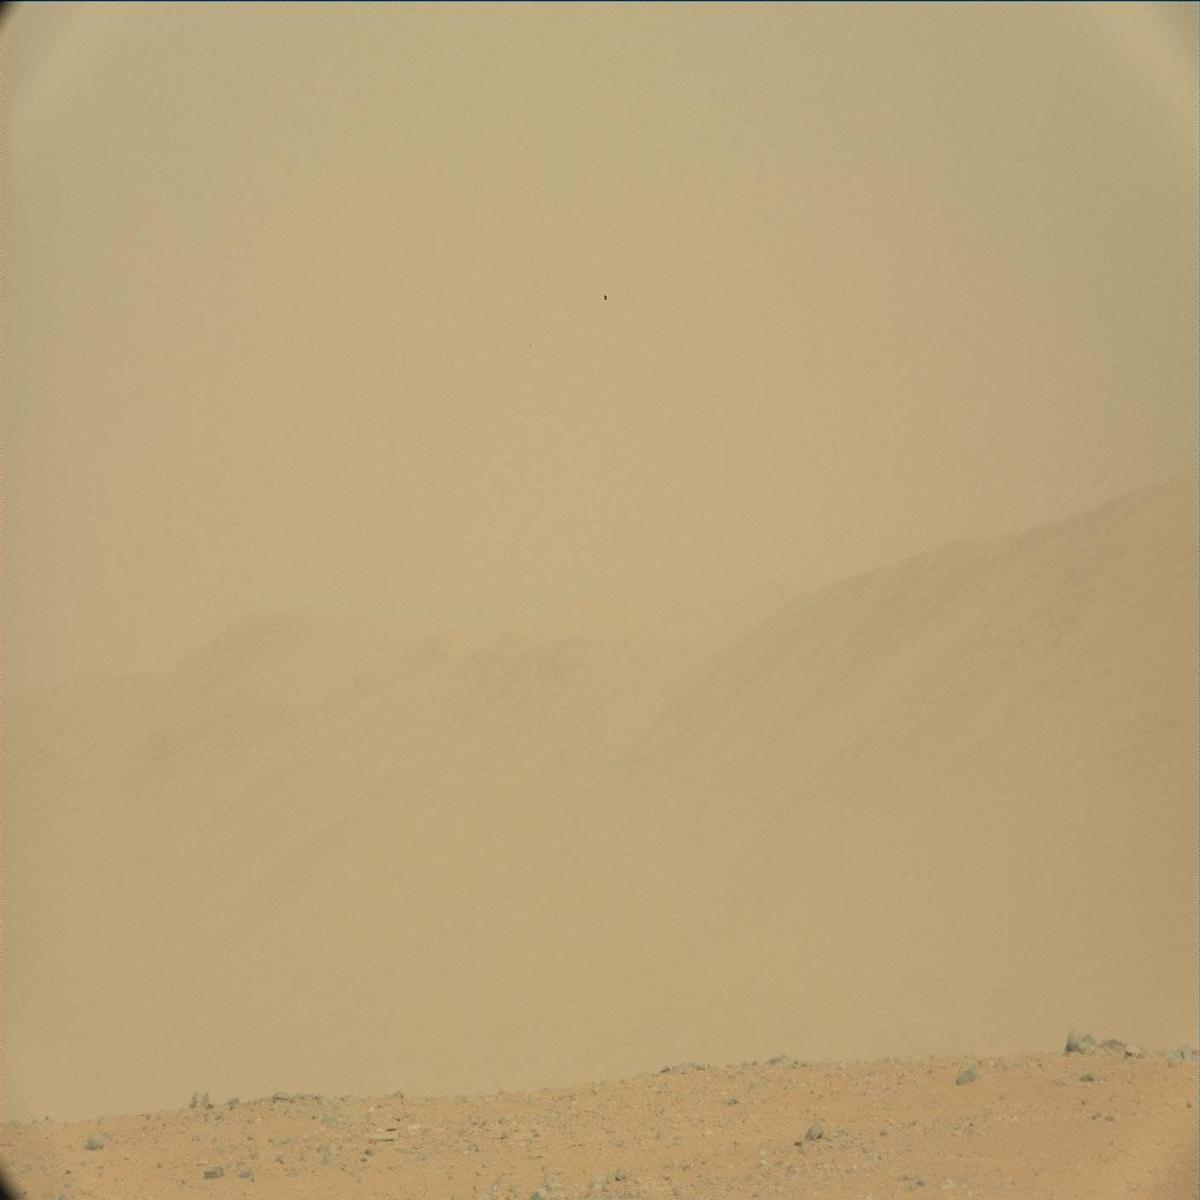
Terrain classes present: Bedrock, Ridge, Rock, Sand / Soil, Sky